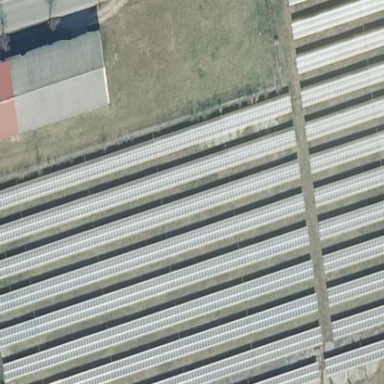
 consisting of solar photovoltaic panels."